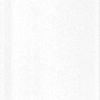
Label: dusty